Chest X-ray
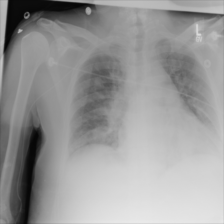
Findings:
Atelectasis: negative
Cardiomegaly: negative
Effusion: negative
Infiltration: negative
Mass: negative
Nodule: negative
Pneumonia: negative
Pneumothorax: negative
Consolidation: negative
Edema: negative
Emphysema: negative
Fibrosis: negative
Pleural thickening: negative
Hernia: negative